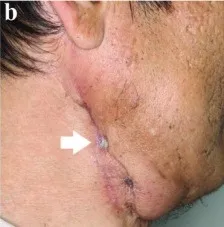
(b) Exposure of the coupler near the suture line on the patient's neck in the 7 month postoperation (arrow).
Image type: medical_photograph (skin_photograph)